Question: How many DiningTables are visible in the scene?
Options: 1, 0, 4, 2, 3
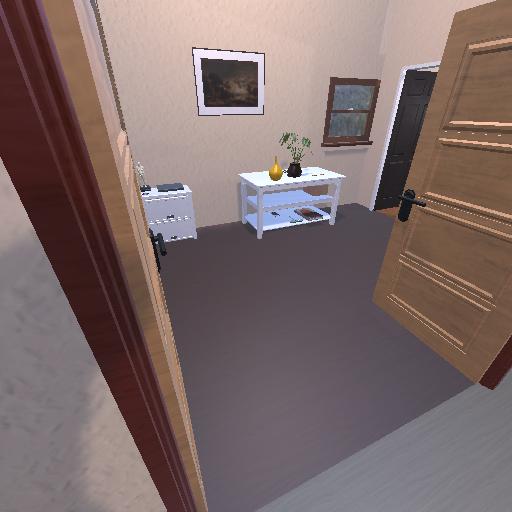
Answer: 1